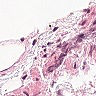
Metastatic tissue present: no